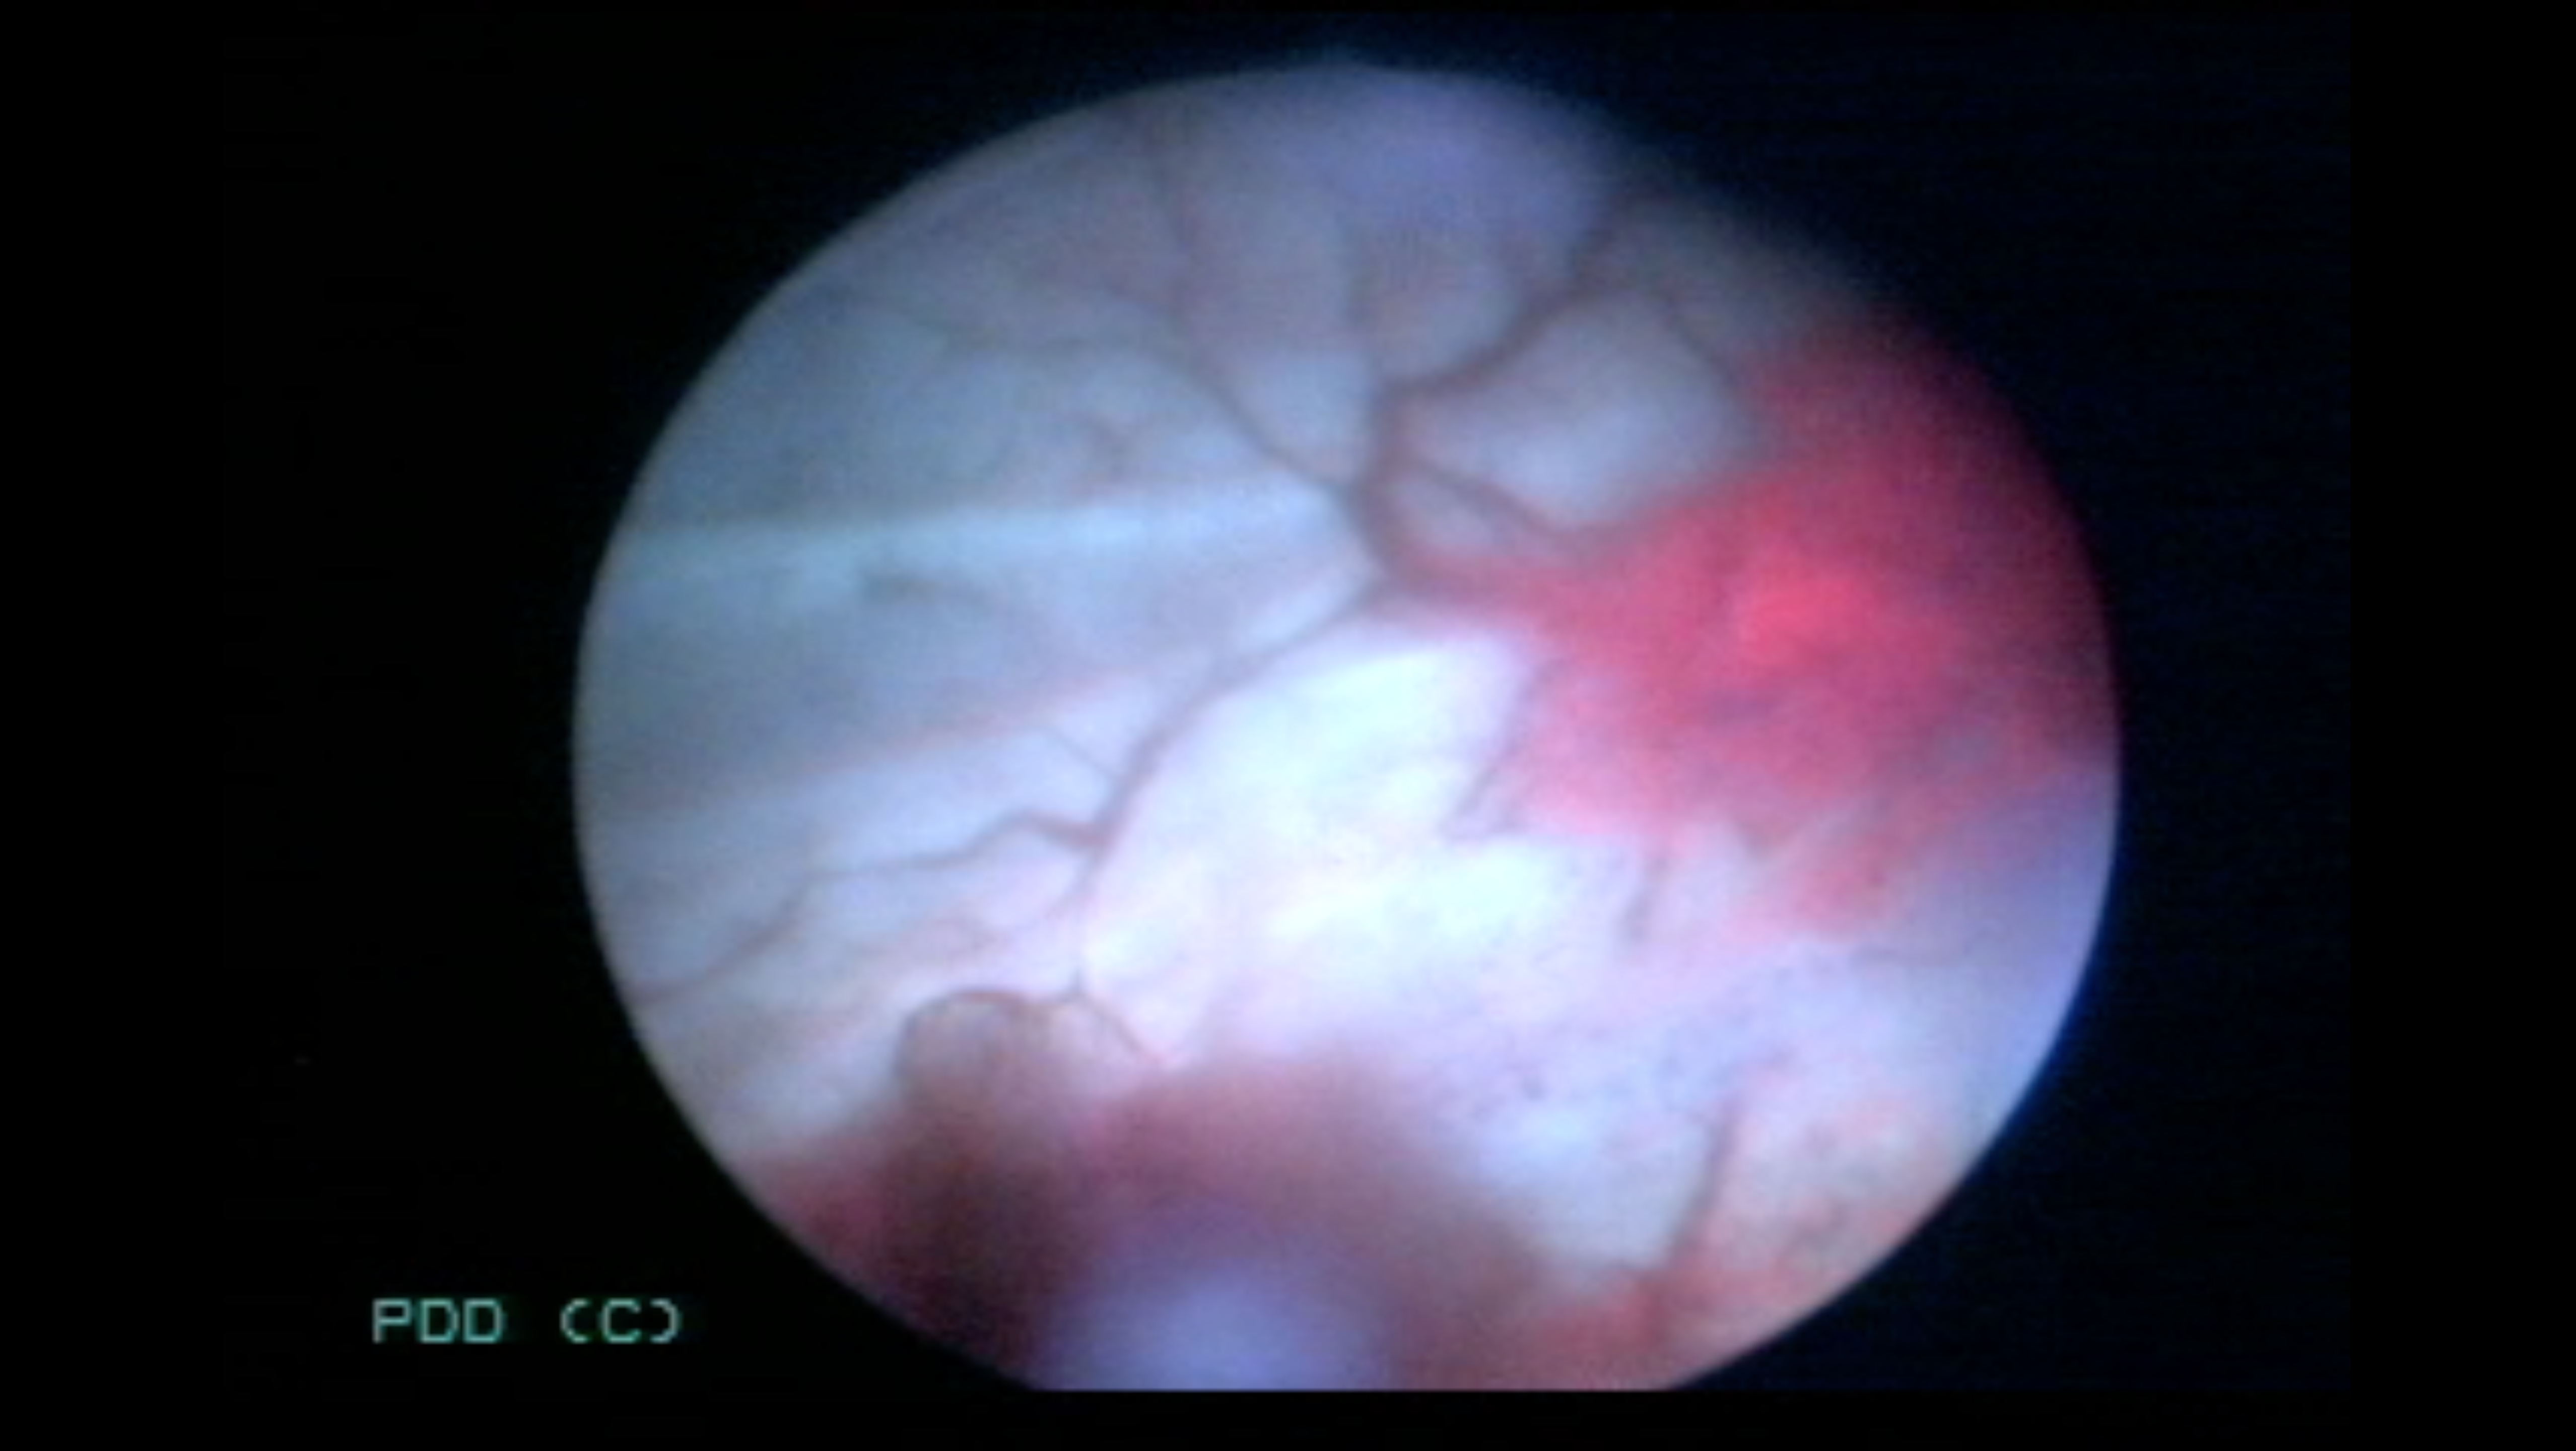
Modality: BLC
Class: Malignant
Subclass: HighGradePapillary
Lesion: Multifocal
Multifocal: 2 to 7
Stage: Ta
Morphology: Papillary
Bladder cancer association: Yes